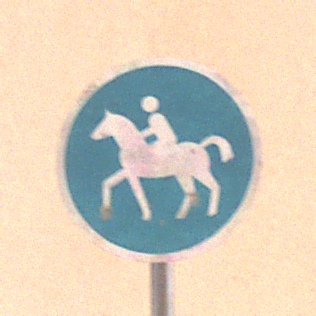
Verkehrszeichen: Reitweg
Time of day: Midday
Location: Outdoor (Urban)
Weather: PartlyCloudy
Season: NotSpecified
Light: Natural